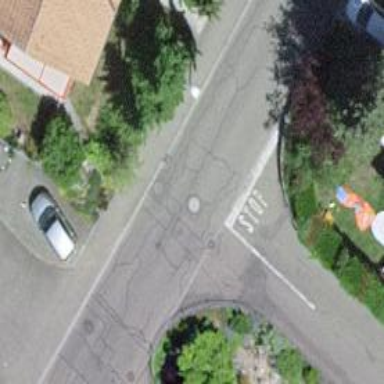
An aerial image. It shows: Stop road.